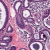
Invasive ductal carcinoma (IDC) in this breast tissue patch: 0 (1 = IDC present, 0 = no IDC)